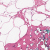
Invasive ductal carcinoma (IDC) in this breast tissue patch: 0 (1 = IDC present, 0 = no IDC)